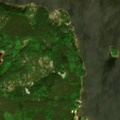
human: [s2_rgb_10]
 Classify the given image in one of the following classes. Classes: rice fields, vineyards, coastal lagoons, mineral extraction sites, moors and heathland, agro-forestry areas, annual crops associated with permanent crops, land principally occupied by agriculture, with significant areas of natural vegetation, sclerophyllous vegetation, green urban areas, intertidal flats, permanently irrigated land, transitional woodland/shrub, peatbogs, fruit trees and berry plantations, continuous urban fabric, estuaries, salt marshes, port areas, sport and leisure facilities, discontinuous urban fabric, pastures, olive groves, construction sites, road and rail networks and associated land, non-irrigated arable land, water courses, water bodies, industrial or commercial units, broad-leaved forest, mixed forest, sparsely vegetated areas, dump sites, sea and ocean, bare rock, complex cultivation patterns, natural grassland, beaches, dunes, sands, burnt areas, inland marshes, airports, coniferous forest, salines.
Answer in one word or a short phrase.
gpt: coniferous forest, mixed forest, sea and ocean